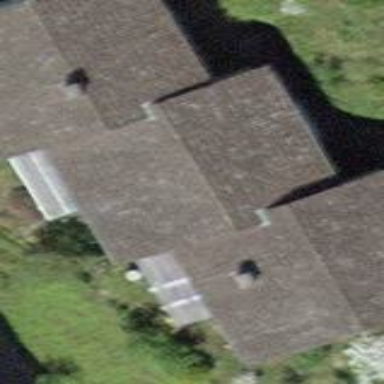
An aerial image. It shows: Terrace building.